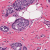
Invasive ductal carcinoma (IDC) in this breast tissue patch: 1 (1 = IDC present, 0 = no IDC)